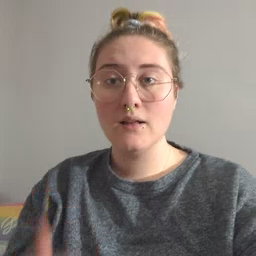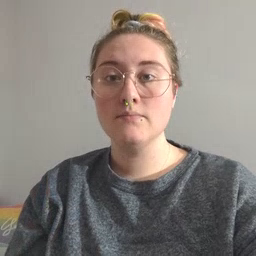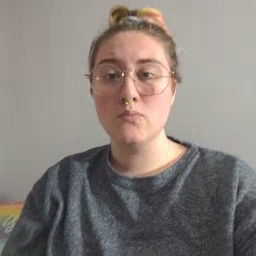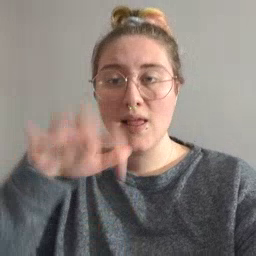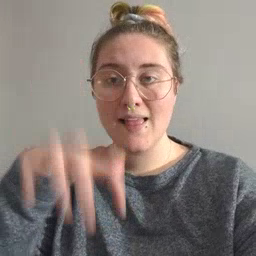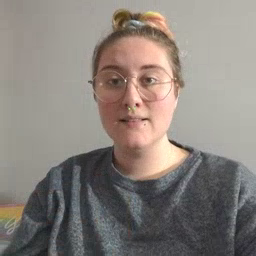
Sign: rain